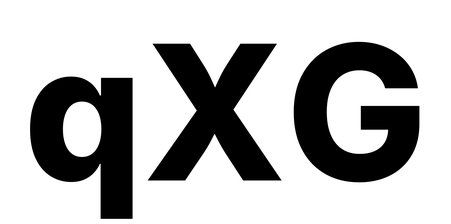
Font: Inter_ExtraBold